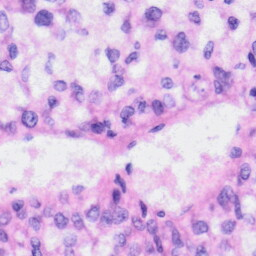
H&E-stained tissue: Liver